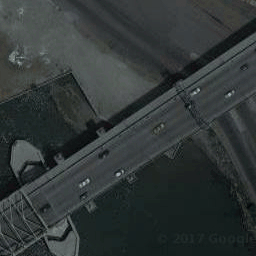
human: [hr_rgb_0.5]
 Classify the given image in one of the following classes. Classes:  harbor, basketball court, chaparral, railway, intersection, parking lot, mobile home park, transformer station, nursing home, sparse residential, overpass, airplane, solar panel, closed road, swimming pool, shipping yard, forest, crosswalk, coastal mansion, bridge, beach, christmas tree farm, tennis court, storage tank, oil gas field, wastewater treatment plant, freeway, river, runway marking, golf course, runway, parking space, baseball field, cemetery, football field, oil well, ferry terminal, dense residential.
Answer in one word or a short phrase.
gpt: bridge